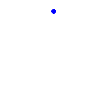
Particle: kaon